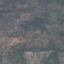
Label: HerbaceousVegetation